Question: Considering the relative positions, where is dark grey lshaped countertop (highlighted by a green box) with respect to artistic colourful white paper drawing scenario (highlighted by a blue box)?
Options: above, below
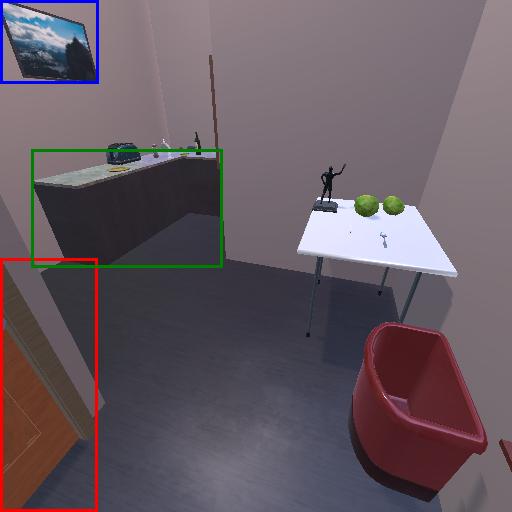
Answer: above